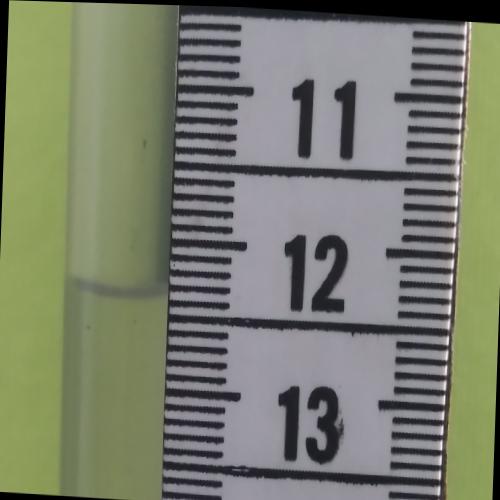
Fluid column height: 12.4 cm